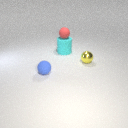
large cyan rubber cylinder to the right of small blue rubber sphere